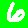
Digit: 6